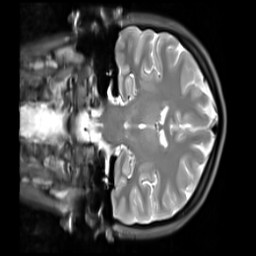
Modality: PDw
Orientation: coronal
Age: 20
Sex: female
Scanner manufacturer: siemens
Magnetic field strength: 3 T
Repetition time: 11.88 s
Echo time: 0.014 s